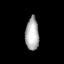
Tissue: lung
Cell type: Myeloid cells
Senescence score: 0.634
Nuclear area (px): 431
Mean DAPI intensity: 175.615